Interaction volume radius: 10 \u00c5
Interaction volume height: 15 \u00c5
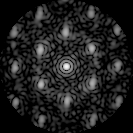
Disorder parameter: 0.4462